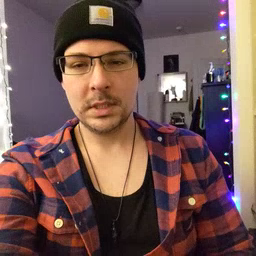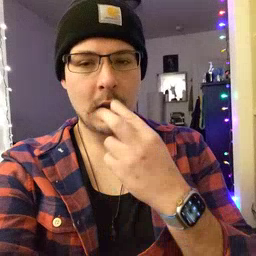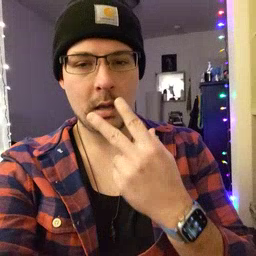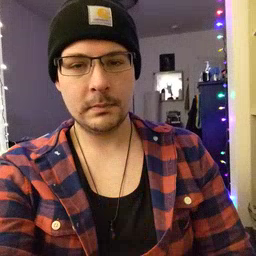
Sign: snack